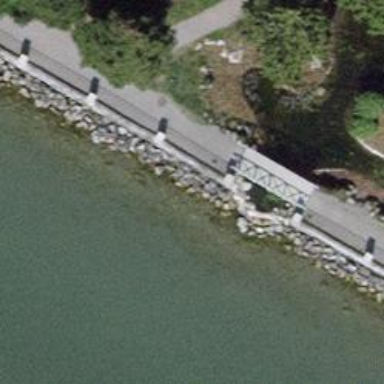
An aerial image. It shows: Footway bridge with surface made of concrete plates.